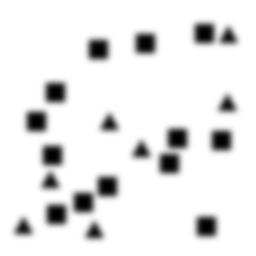
Squares: 13
Triangles: 7
Stars: 0
Total shapes: 20